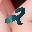
Label: 2